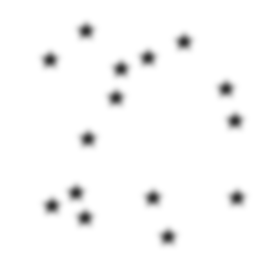
Squares: 0
Triangles: 0
Stars: 15
Total shapes: 15